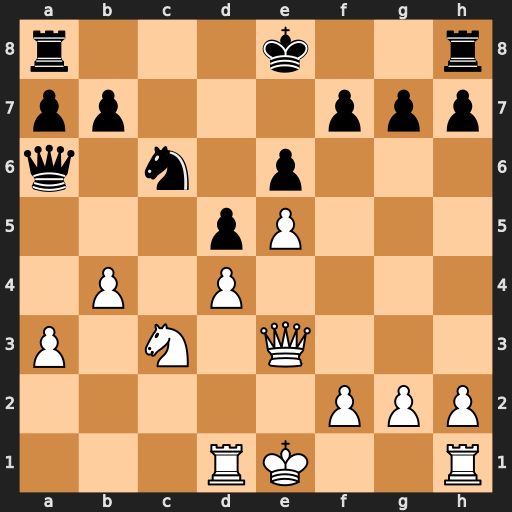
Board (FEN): r3k2r/pp3ppp/q1n1p3/3pP3/1P1P4/P1N1Q3/5PPP/3RK2R
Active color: w
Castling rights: Kkq
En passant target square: -
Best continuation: b5 Qa5 bxc6